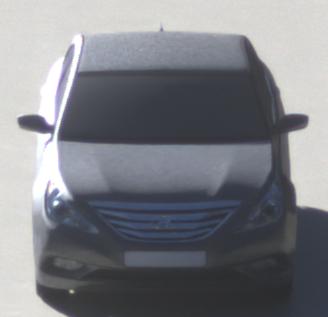
Make: Hyundai
Model: Sonata
Detailed model: Gen. 6 YF
Model produced from: 2009
Model produced until: 2016
Doors: 4
Color: gray
Road condition: wet road
Daytime: sunrise or sunset
Contrast: medium contrast